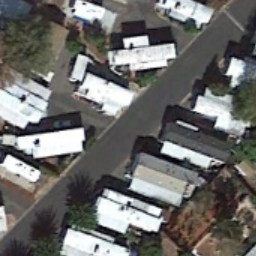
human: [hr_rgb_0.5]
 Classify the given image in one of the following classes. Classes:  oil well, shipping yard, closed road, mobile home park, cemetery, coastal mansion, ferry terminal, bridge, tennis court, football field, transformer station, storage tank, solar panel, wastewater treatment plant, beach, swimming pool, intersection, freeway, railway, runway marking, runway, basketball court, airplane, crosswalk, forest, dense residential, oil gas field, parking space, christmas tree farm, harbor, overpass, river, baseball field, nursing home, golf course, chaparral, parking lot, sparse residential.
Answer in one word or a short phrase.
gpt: mobile home park